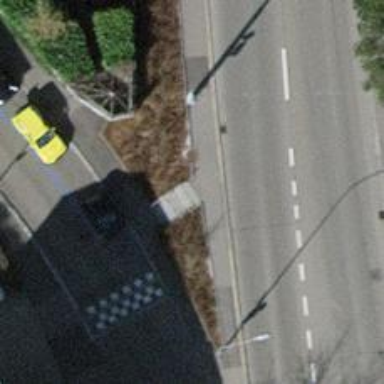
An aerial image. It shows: Road with steps.